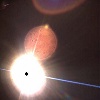
Label: sunburn